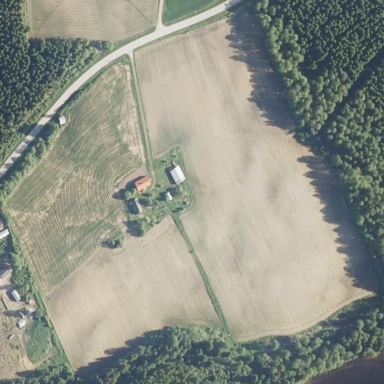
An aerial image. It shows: View of farmland.